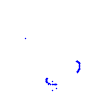
Particle: proton